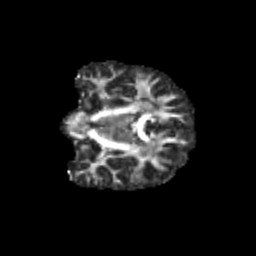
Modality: FA
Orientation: coronal
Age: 11
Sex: female
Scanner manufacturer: siemens
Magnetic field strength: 3 T
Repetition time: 3.8 s
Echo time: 0.07 s